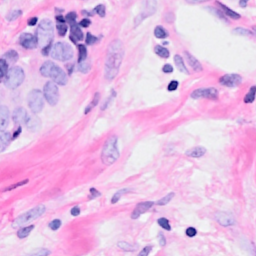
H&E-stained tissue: Breast